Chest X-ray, PA view. Patient: 50 years old, sex F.
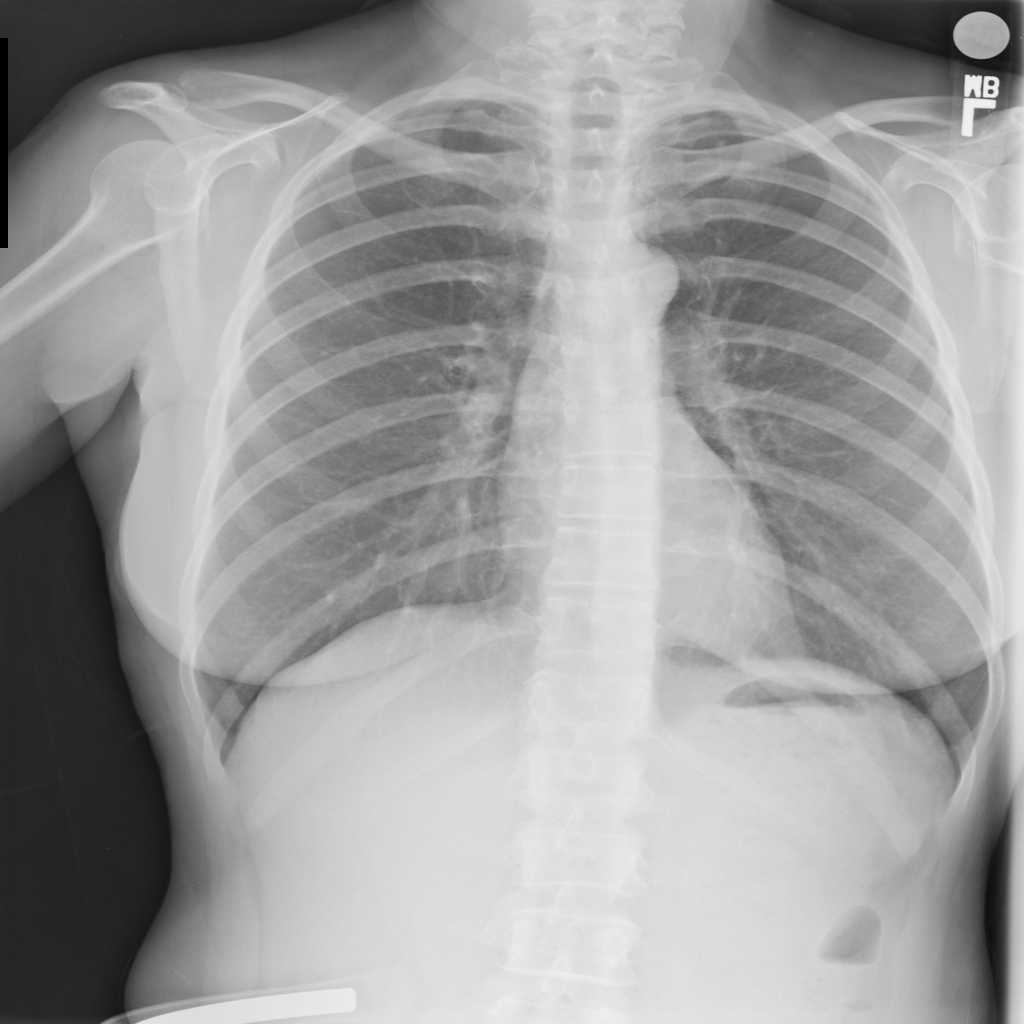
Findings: No Finding